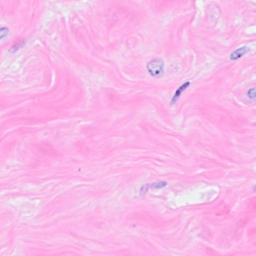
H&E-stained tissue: Breast